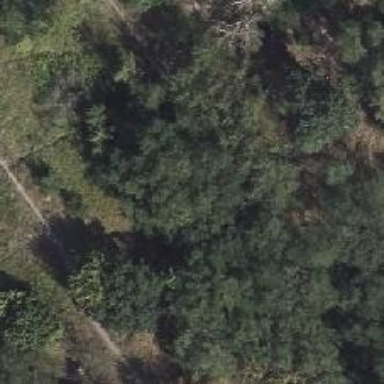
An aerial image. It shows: Dirt bridleway.